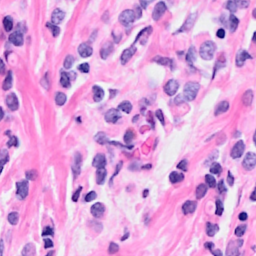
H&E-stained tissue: Breast